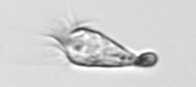
Label: Paratontonia_gracillima